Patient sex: M
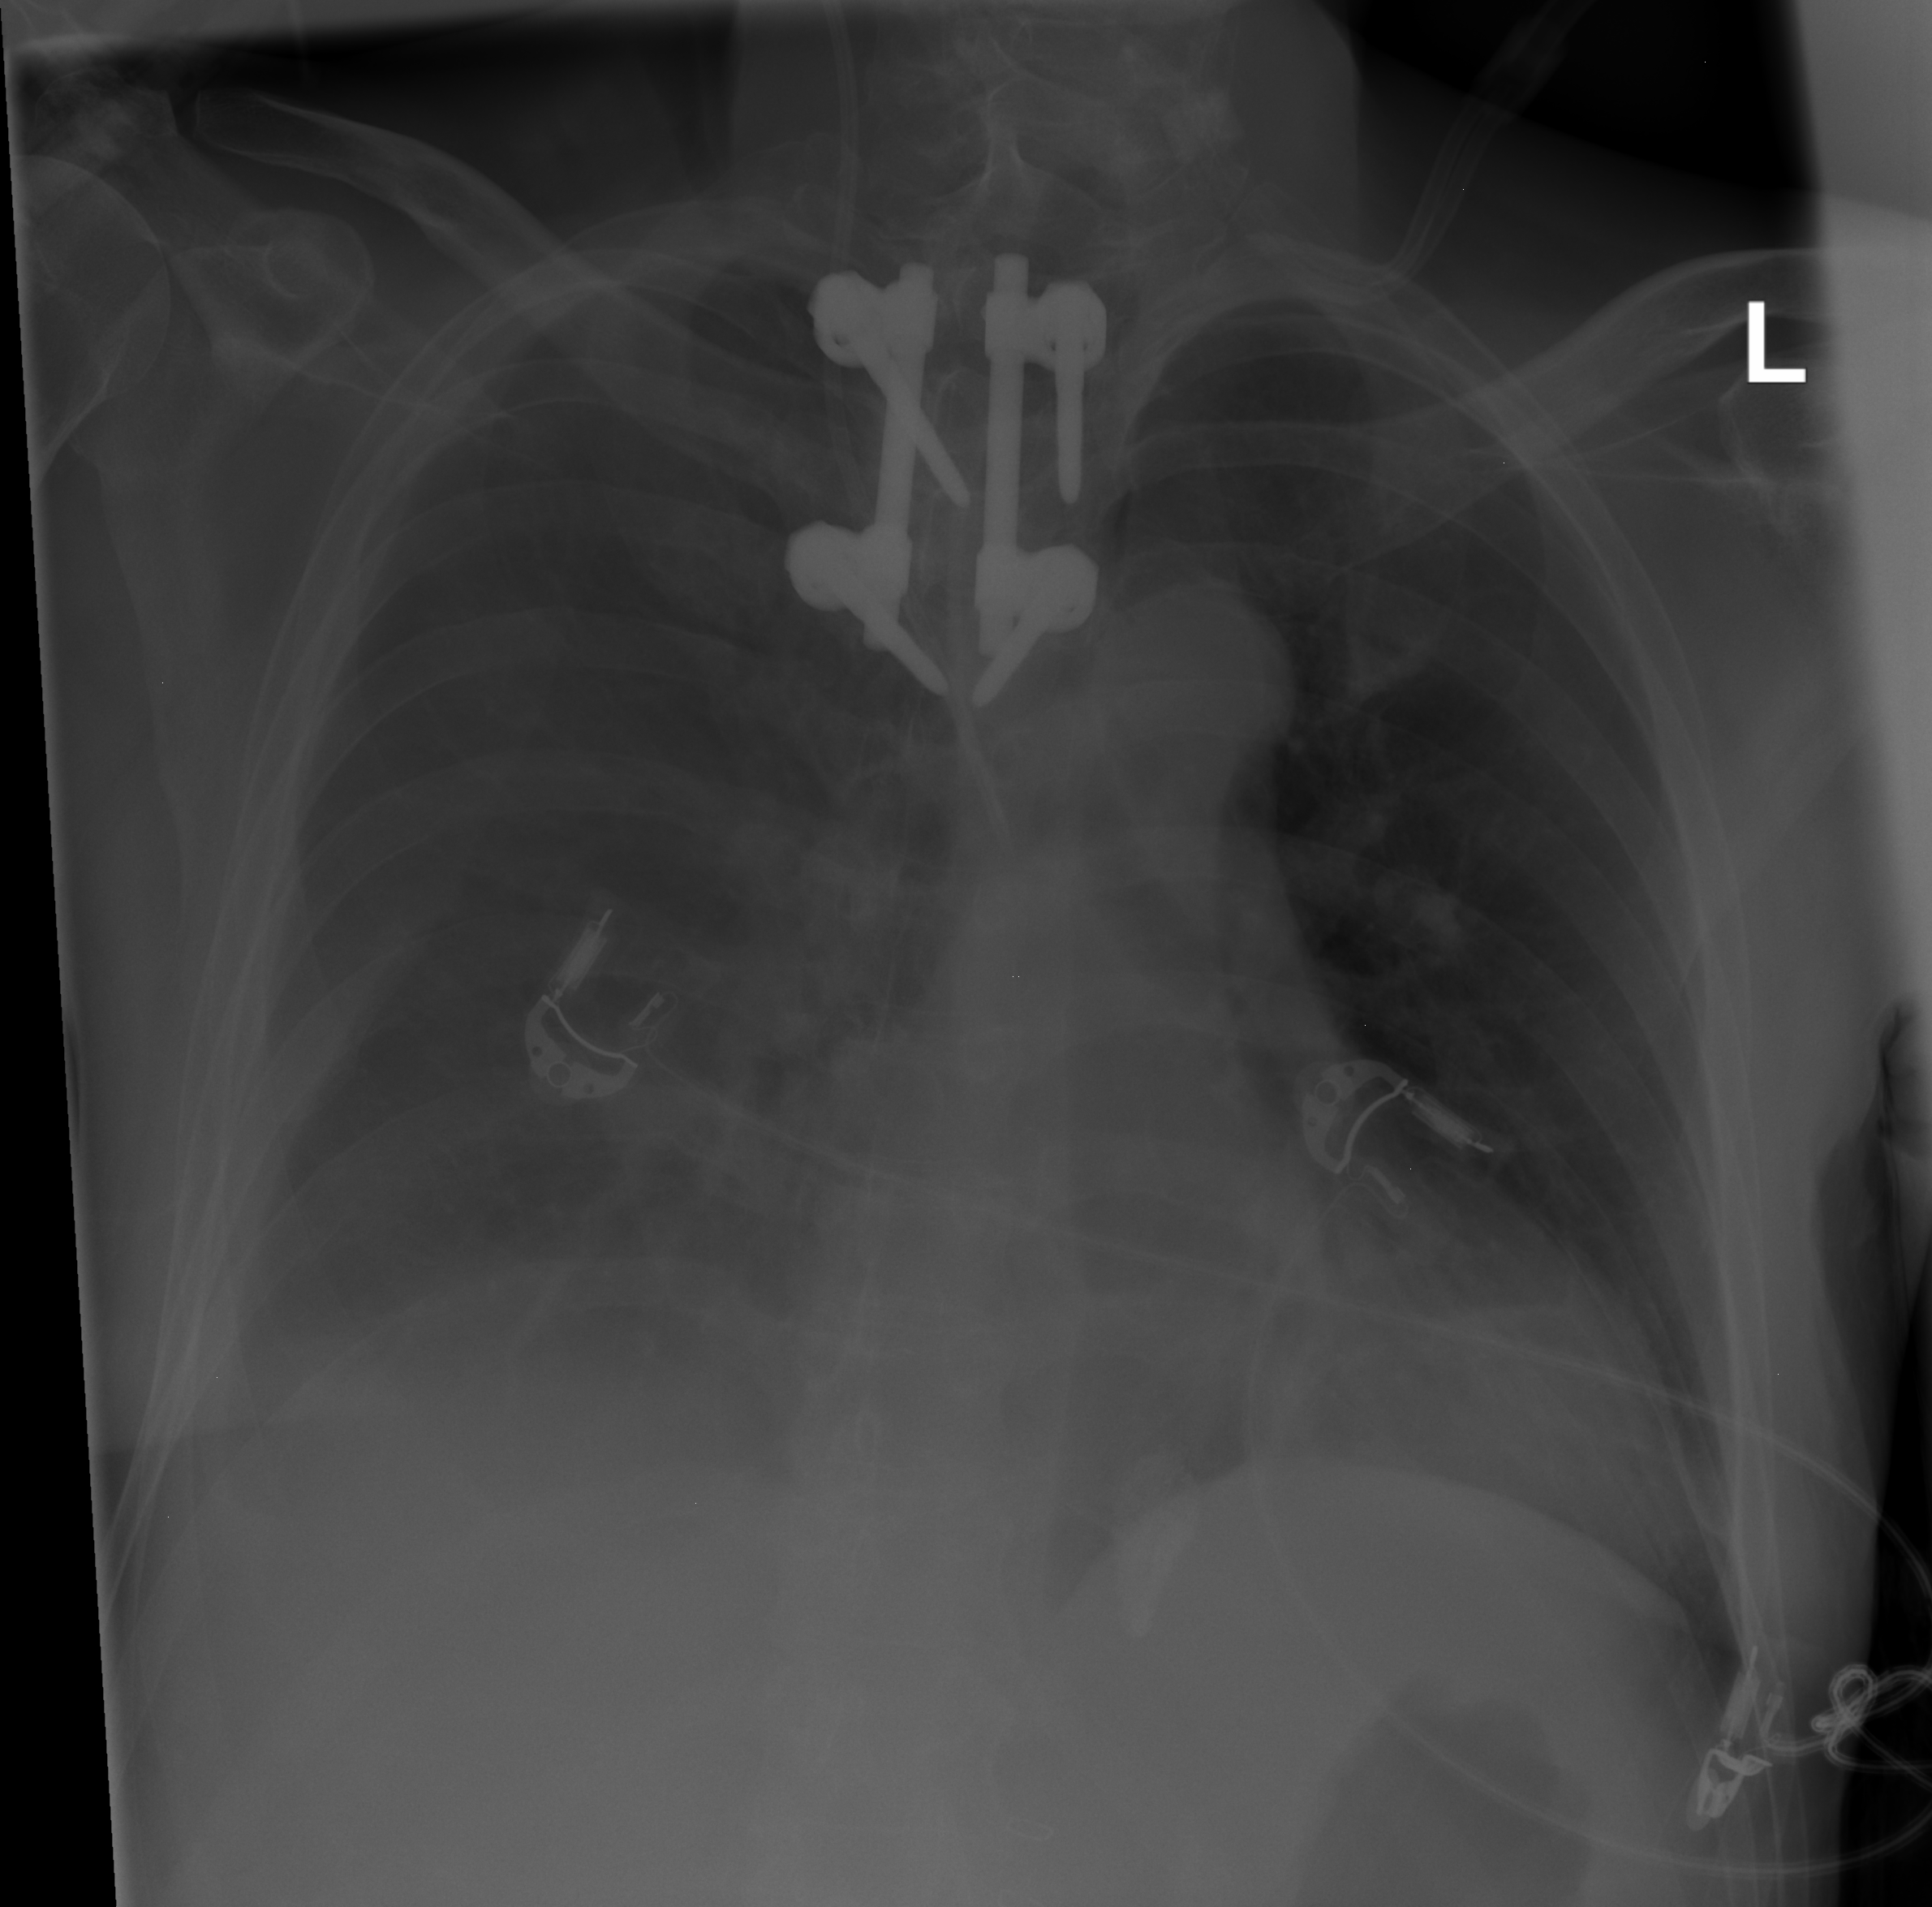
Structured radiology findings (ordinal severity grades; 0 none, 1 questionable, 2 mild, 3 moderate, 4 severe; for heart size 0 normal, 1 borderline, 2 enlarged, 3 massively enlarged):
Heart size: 0
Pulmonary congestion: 0
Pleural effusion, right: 2
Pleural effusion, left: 0
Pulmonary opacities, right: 0
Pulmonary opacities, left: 0
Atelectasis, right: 2
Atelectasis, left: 0